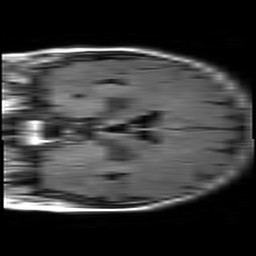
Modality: FLAIR
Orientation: coronal
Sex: female
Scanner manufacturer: philips
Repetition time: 11 s
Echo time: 0.125 s